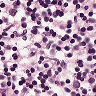
Metastatic tissue present: no